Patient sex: F
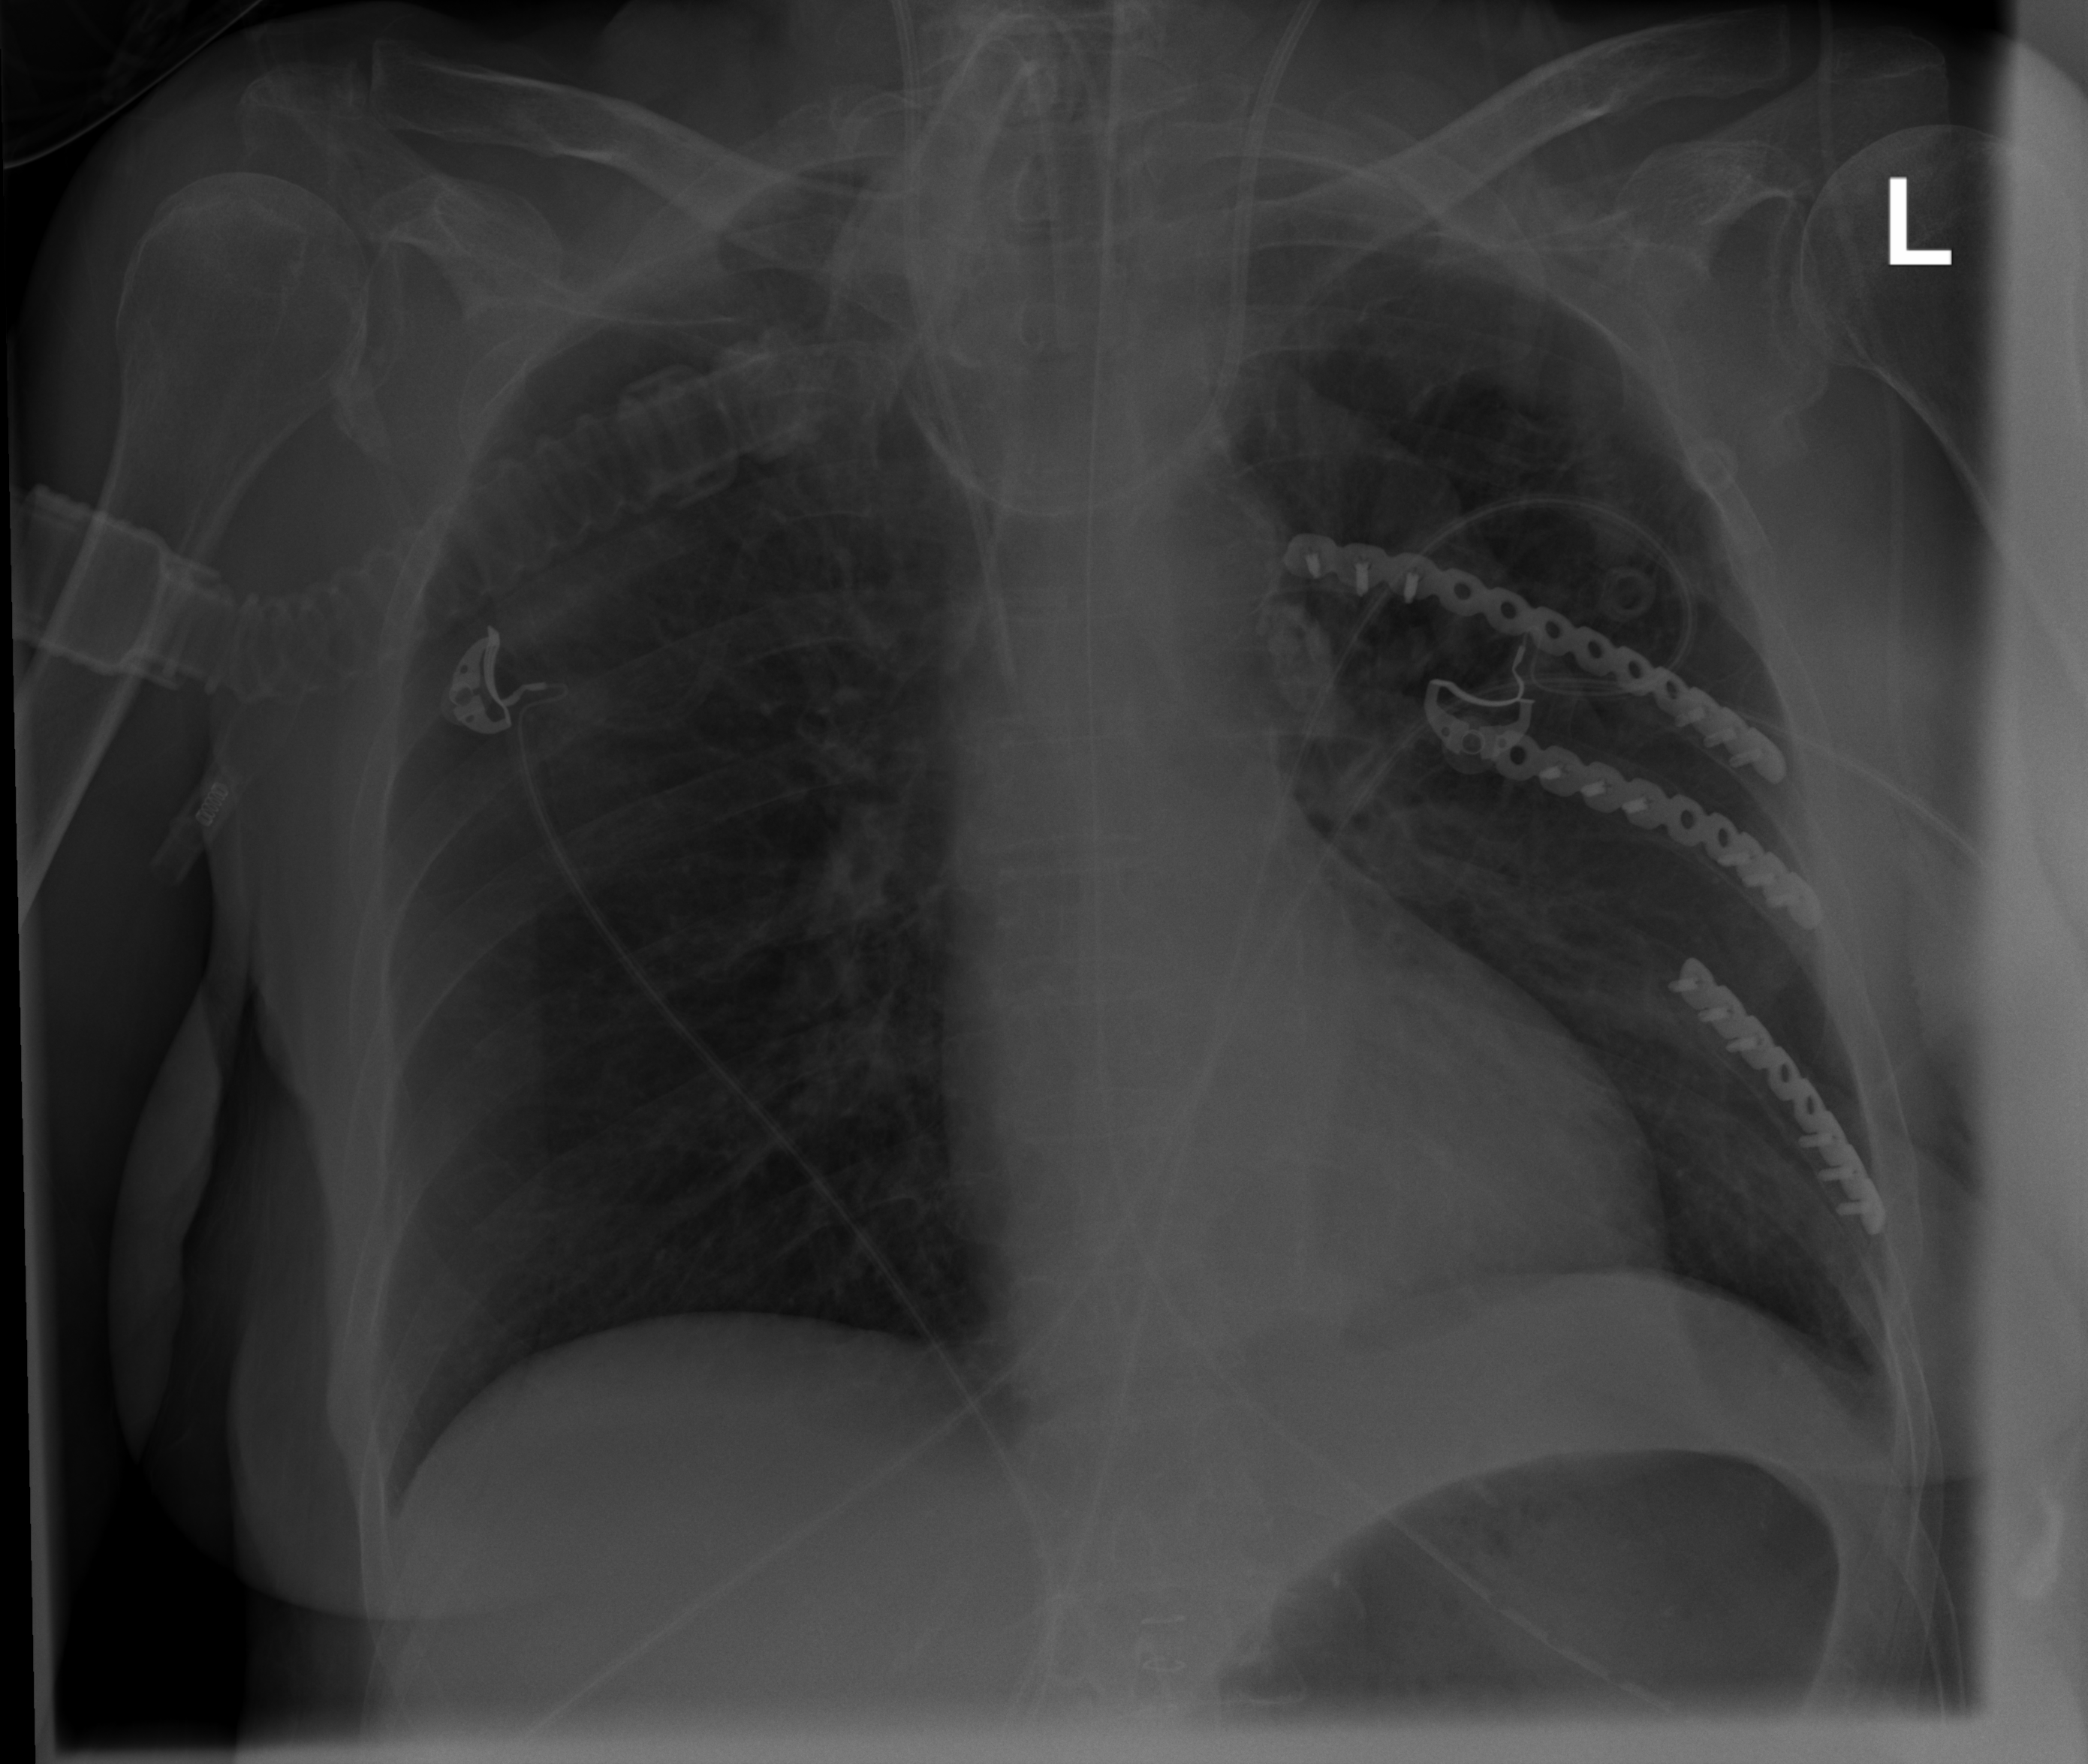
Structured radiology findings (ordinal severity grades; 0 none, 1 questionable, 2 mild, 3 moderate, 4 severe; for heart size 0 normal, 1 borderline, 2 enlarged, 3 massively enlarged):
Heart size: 0
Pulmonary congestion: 0
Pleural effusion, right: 0
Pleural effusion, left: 2
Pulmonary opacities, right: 0
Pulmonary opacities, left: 0
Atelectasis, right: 0
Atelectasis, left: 0